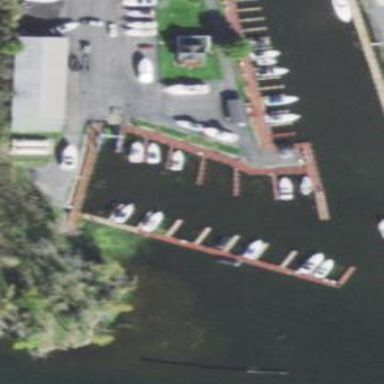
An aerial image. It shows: Marina on leisure land.